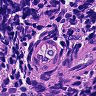
Metastatic tissue present: no